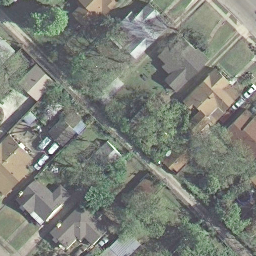
Label: residential